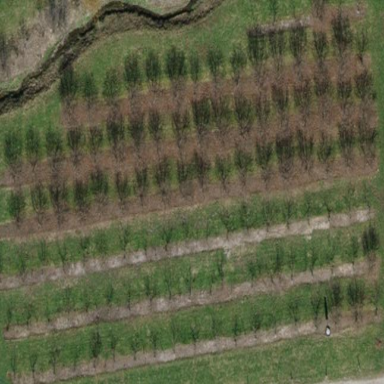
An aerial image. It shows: Orchard.